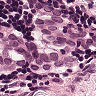
Metastatic tissue present: yes